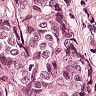
Metastatic tissue present: yes